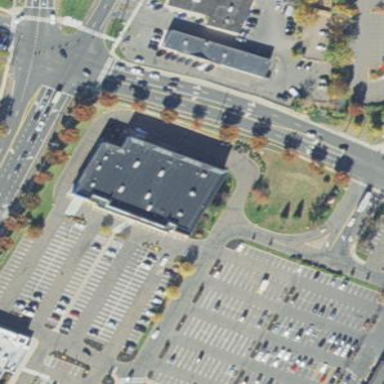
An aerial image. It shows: Retail building.